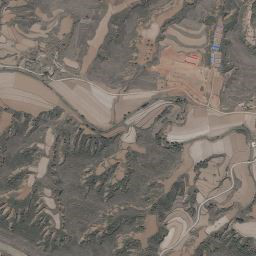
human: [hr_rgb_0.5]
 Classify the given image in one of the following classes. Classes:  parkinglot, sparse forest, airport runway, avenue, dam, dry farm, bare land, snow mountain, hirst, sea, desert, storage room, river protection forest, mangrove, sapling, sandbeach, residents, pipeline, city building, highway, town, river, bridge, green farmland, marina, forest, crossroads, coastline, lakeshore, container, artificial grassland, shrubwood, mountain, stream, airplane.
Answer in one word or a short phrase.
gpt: mountain